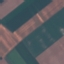
Land use / land cover class: AnnualCrop